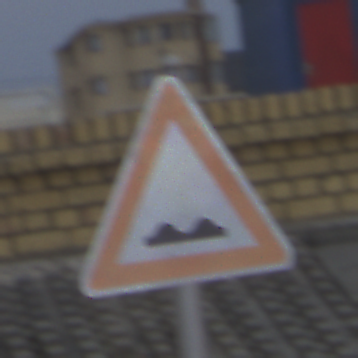
Verkehrszeichen: UnebeneFahrbahn
Umgebung: Outdoor, Beach
Tageszeit: SunriseSunset
Wetter: Overcast
Licht: Natural
Jahreszeit: NotSpecified
Kontrast: LowContrast